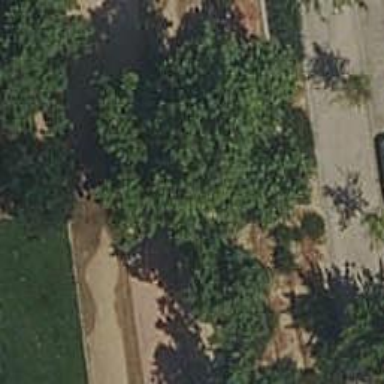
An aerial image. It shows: Bench.